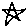
Label: star